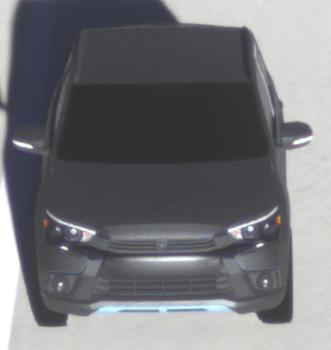
Make: Mitsubishi
Model: Outlander 2.0 Plug-In Hybrid
Detailed model: Outlander (III) Plug-In Hybrid
Model produced from: 2015/10
Model produced until: 2018/08
Doors: 5
Color: gray
Road condition: dry road
Daytime: sunrise or sunset
Contrast: high contrast